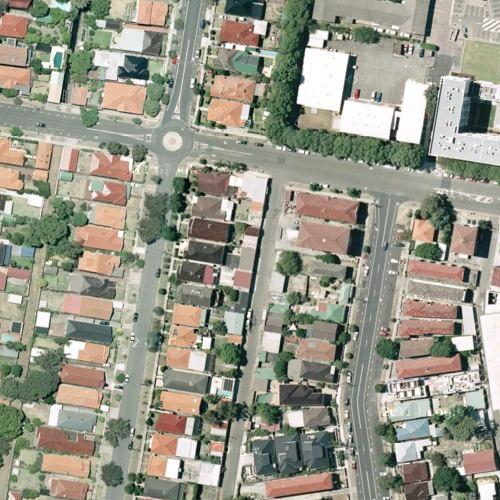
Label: sydney